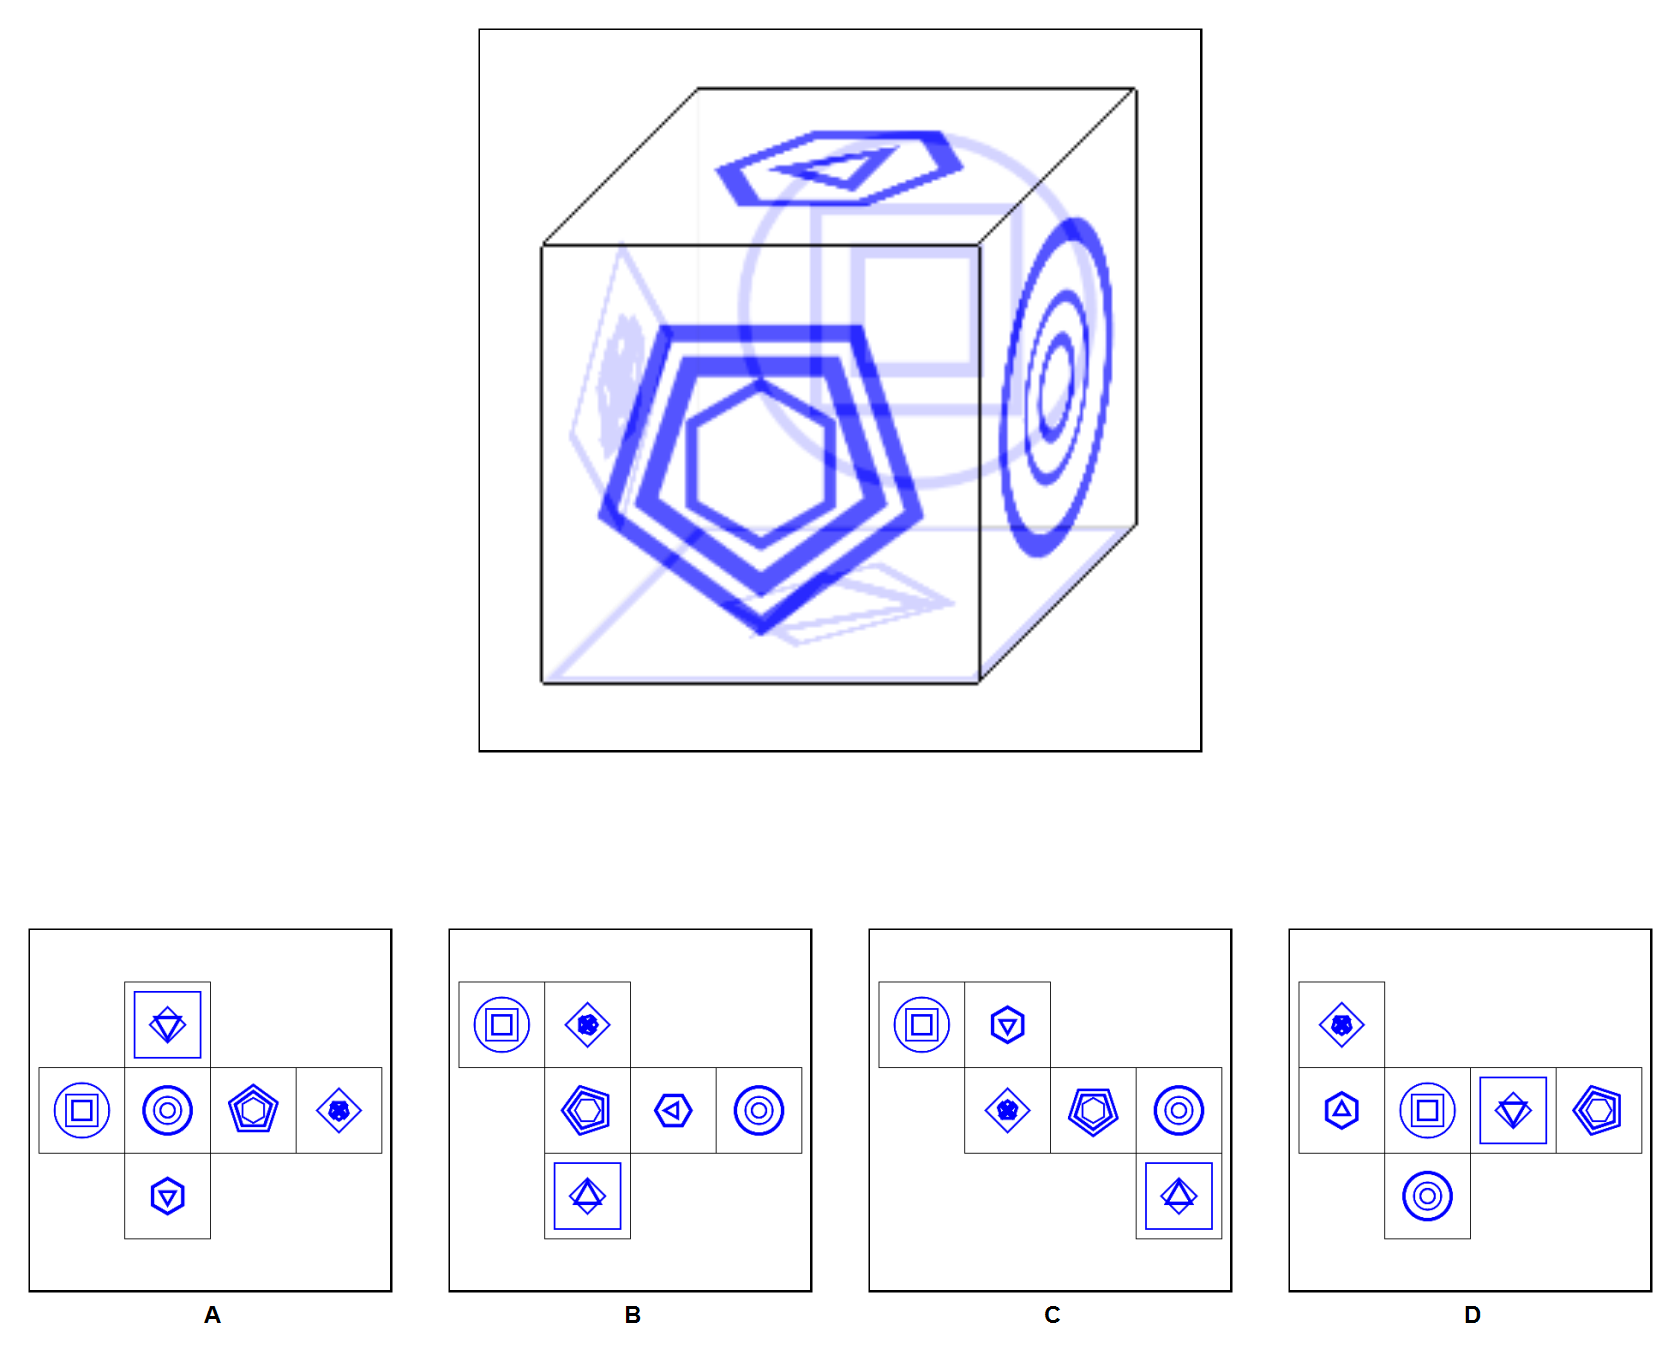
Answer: B